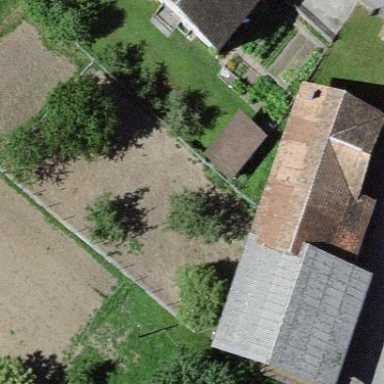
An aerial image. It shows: Farm auxiliary building.